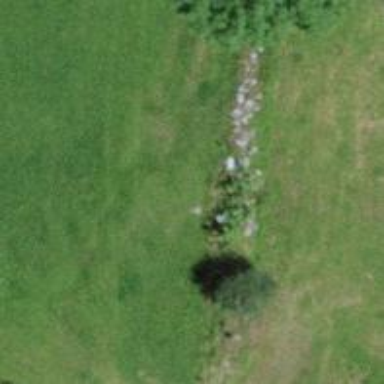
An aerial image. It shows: Wall made of dry stone.